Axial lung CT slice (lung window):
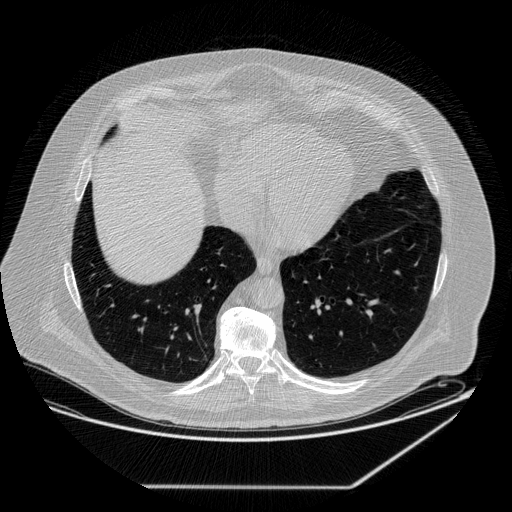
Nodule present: no